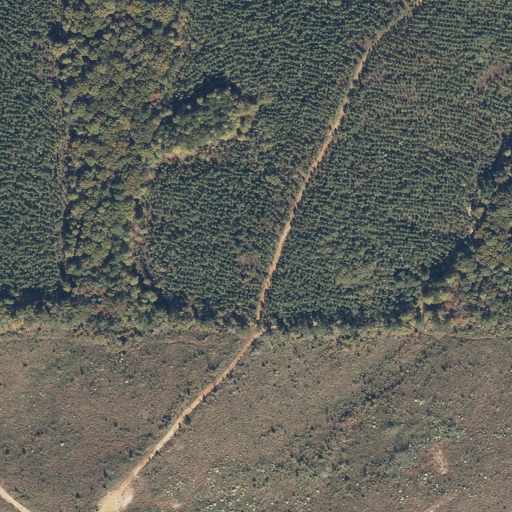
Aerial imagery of mountain in Alabama named Summer House Mountain containing evergreen forest, shrub, and deciduous forest